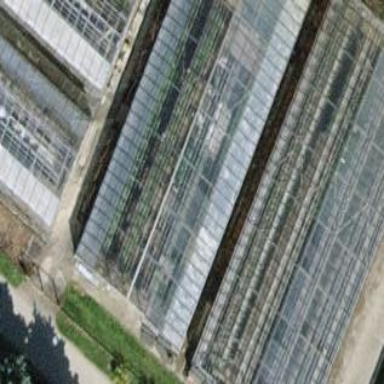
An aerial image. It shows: Area dedicated to greenhouse horticulture.